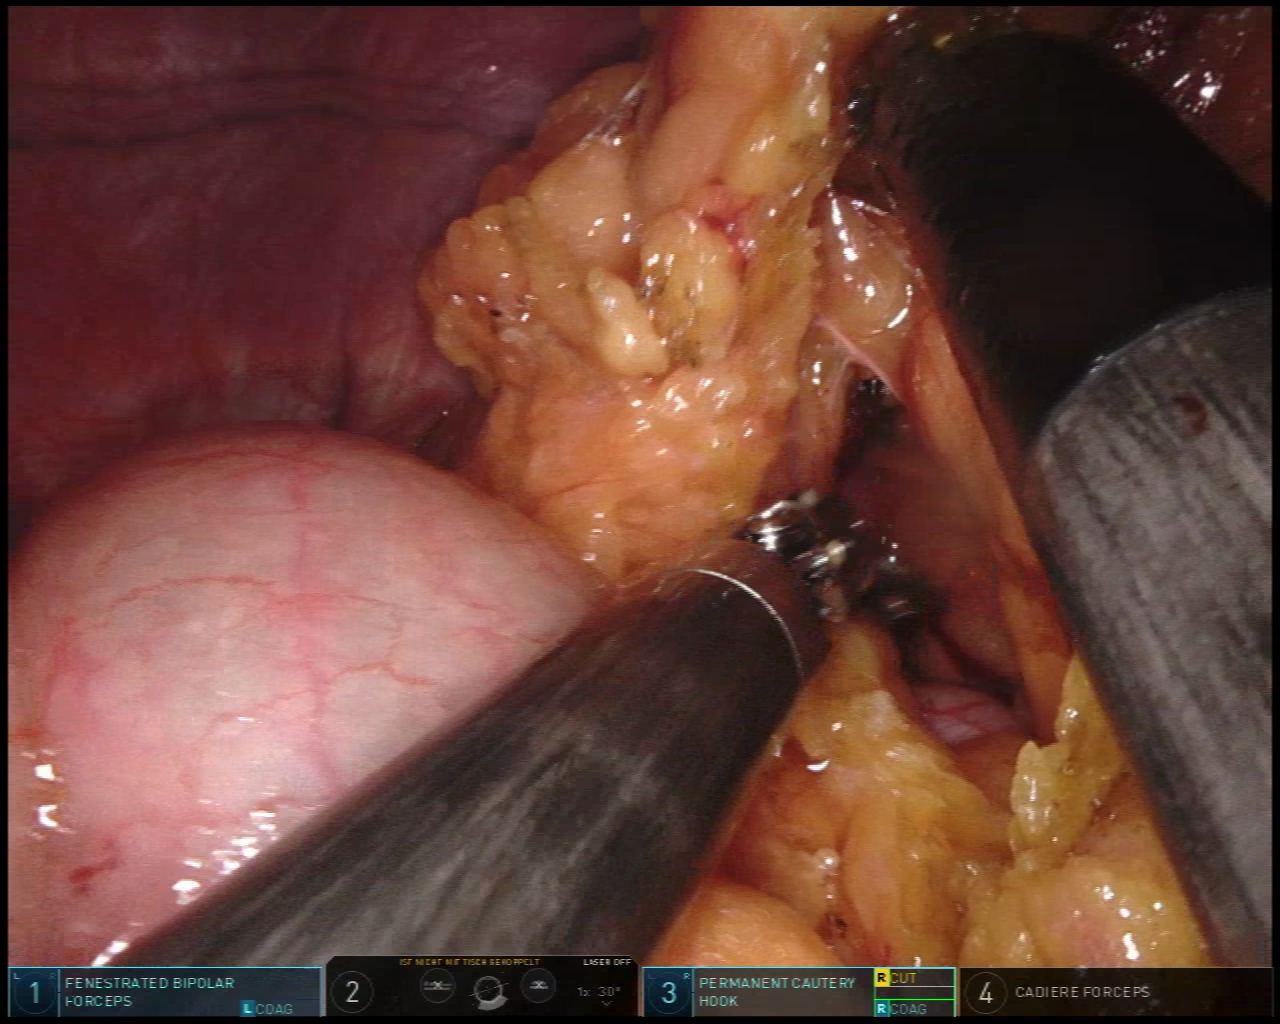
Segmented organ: stomach
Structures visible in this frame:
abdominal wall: yes
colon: yes
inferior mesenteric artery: no
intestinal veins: no
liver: no
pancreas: no
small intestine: no
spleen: yes
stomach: yes
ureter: no
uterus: no
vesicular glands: no